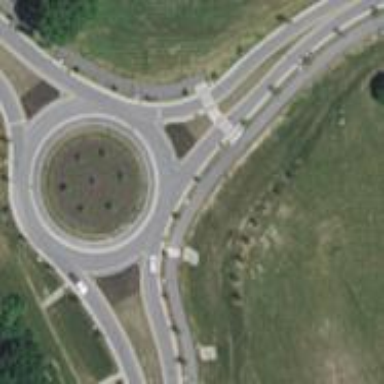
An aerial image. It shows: Roundabout at tertiary road junction.